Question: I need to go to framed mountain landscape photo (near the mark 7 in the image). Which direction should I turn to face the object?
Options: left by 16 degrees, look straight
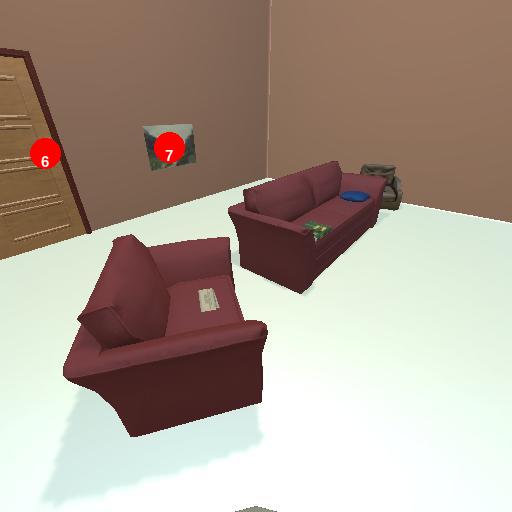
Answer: left by 16 degrees